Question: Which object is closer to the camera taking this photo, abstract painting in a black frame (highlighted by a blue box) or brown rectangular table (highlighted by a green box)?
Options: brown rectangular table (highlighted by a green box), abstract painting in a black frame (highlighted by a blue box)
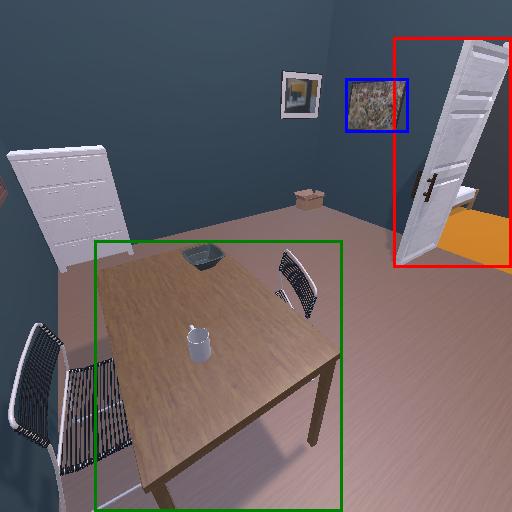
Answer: brown rectangular table (highlighted by a green box)